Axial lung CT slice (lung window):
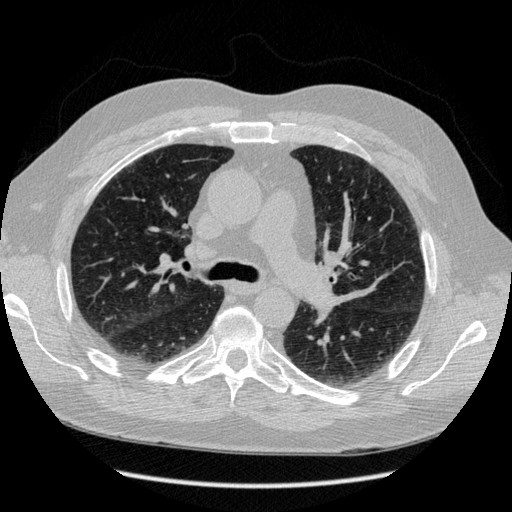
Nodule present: no